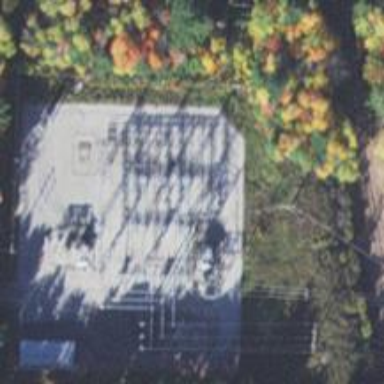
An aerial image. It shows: There is distribution substation enclosed by fence.